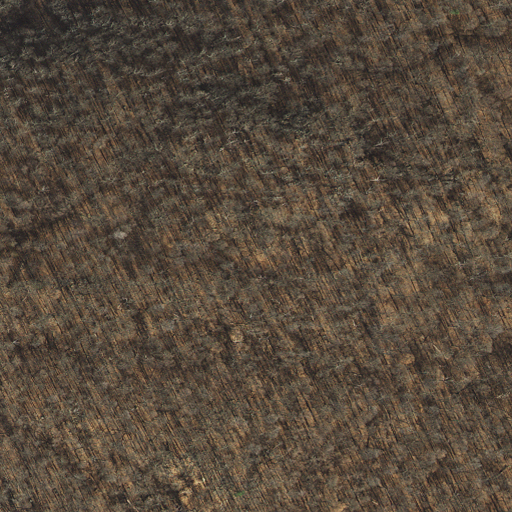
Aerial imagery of mountain in Maryland named Wertenbaker Hill containing only deciduous forest